Field crop: maize
Growth stage: 2
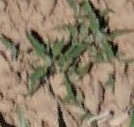
Species: atriplex